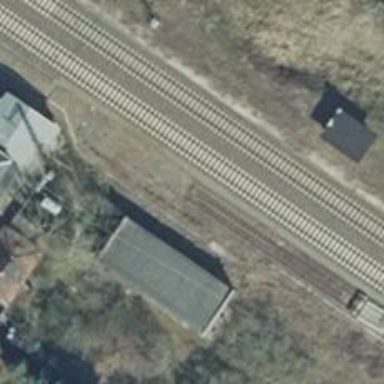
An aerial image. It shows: Disused railway siding.